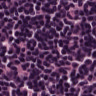
Metastatic tissue present: no